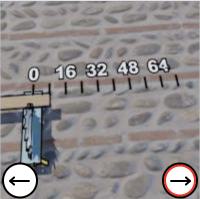
Task: length
Answer: 8
First scale value: 16.0